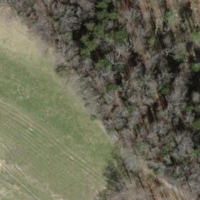
EUNIS habitat code: 41
Species observed at this site:
Orchis mascula
Cephalanthera longifolia